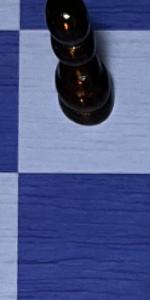
Label: Empty